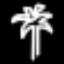
Label: palm tree